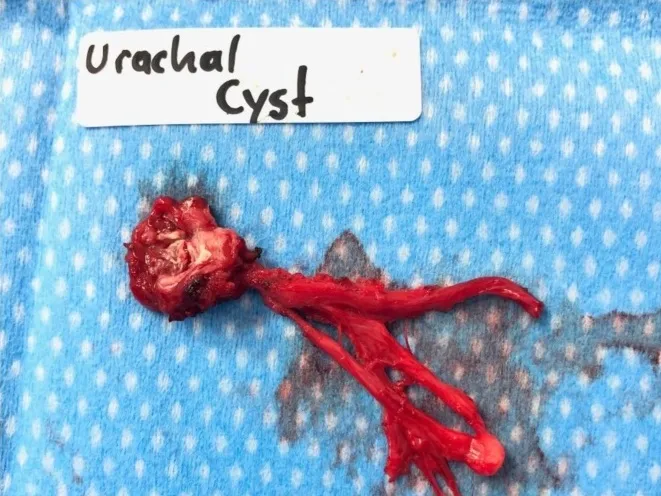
Excised urachal cyst specimen.
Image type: medical_photograph (other_medical_photograph)